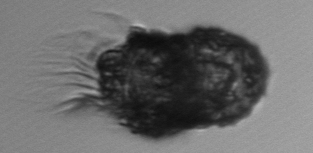
Label: Stenosemella_pacifica